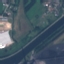
Land use / land cover: River